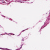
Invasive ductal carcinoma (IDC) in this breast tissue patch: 0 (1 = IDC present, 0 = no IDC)